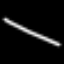
Label: line